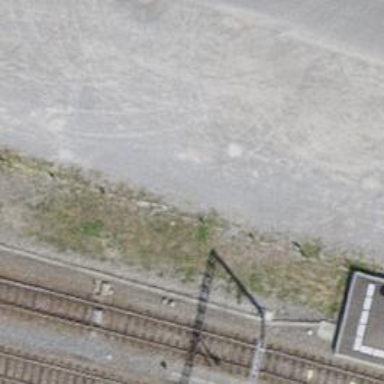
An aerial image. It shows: Spur service track with one railway track.